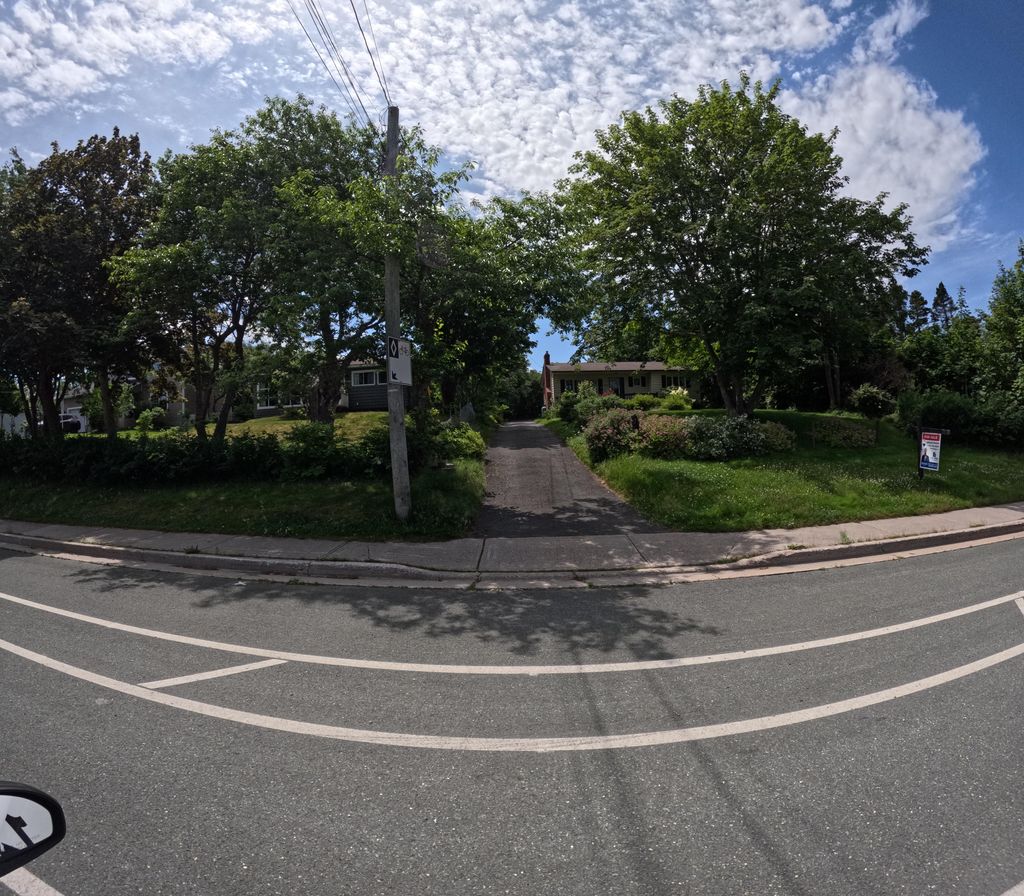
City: st_johns